Question: I want to make a setings menu like this:
Is there a definitive guide on how to make 'TwoLineListItem''s anywhere?
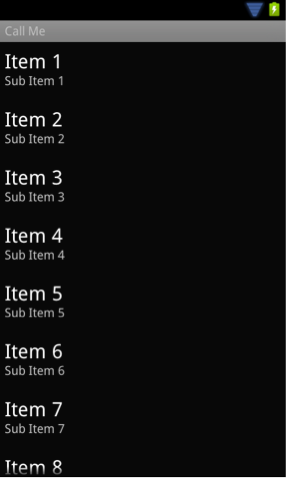
Answer: In your case, extend PreferenceActivity and in the onCreate method:
'''
@Override
public void onCreate(Bundle savedInstanceState)
{
super.onCreate(savedInstanceState);
addPreferencesFromResource(R.xml.preferences);
getPreferences();
}
'''
Where you can inflate your view using a preferences.xml file - add a folder called xml to your res folder and add an xml file with stuff like:
'''
<CheckBoxPreference
android:title="@string/pref_sub_notify"
android:defaultValue="true"
android:summary="@string/pref_sub_notify_summary"
android:key="subNotifyPref" />
<ListPreference
android:title="@string/pref_sub_expiry_warn"
android:summary="@string/pref_sub_expiry_summary"
android:key="subExpiryDelayPref"
android:defaultValue="7"
android:entries="@array/sub_expiry_delay"
android:entryValues="@array/sub_expiry_delay_values" />
'''
In this case, the title is your first line and the summary is the second line.